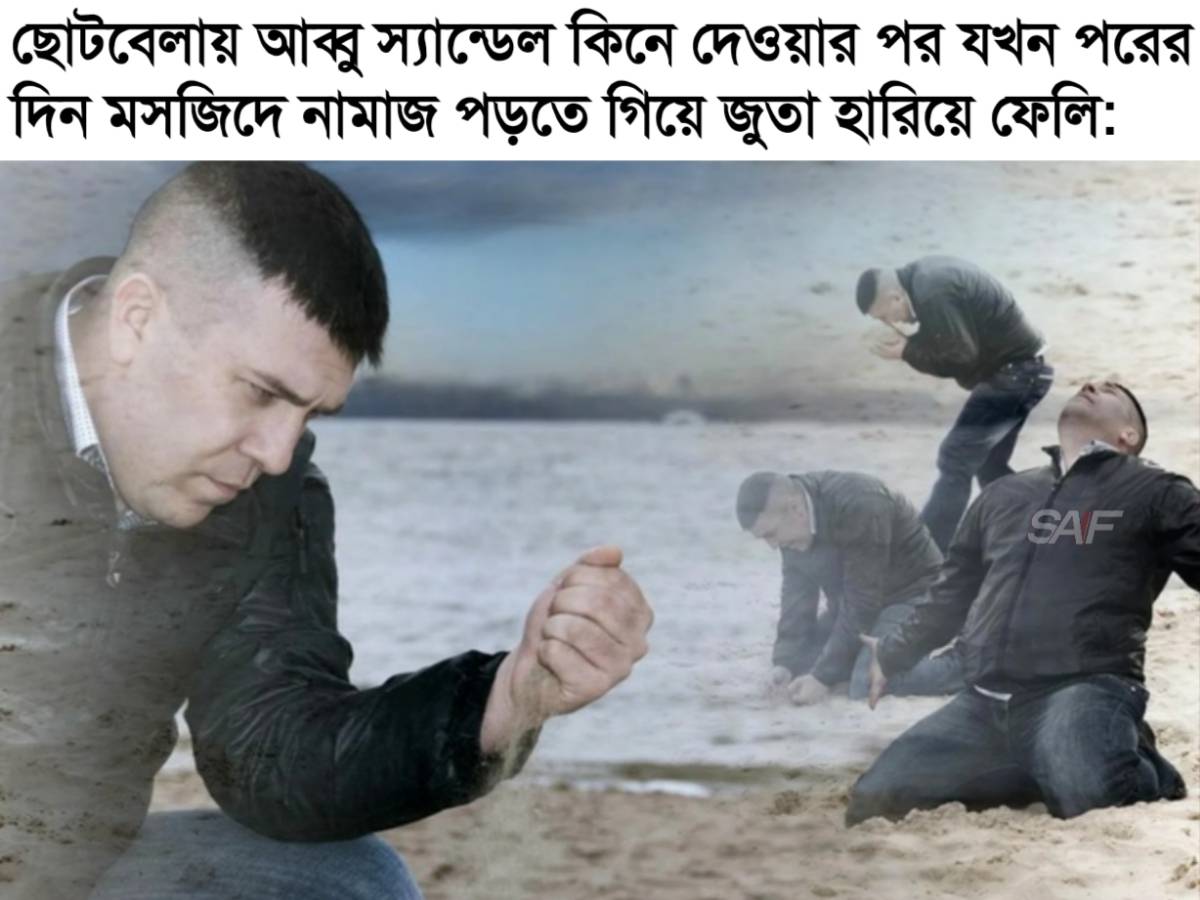
Caption: ছোটবেলায় আব্বু স্যান্ডেল কিনে দেওয়ার পর যখন পরের দিন মসজিদ নামাজ পড়তে গিয়ে জুতা হারিয়ে ফেলি:
Label: non-hate